Question: I have an install4j installer that works fine on windows 7 (x64), but when I try to launch the 32 bit version of the installer on a (virtual) windows xp machine, the installer crashes at startup with the following message:

The error.log contains the following:
'''
java.lang.RuntimeException: java.lang.reflect.InvocationTargetException
at com.install4j.runtime.installer.Installer.getScreenExecutor(Unknown Source)
at com.install4j.runtime.installer.Installer.runInProcess(Unknown Source)
at com.install4j.runtime.installer.Installer.main(Unknown Source)
at sun.reflect.NativeMethodAccessorImpl.invoke0(Native Method)
at sun.reflect.NativeMethodAccessorImpl.invoke(Unknown Source)
at sun.reflect.DelegatingMethodAccessorImpl.invoke(Unknown Source)
at java.lang.reflect.Method.invoke(Unknown Source)
at com.exe4j.runtime.LauncherEngine.launch(Unknown Source)
at com.exe4j.runtime.WinLauncher.main(Unknown Source)
at com.install4j.runtime.launcher.WinLauncher.main(Unknown Source)
Caused by: java.lang.reflect.InvocationTargetException
at java.awt.EventQueue.invokeAndWait(Unknown Source)
at java.awt.EventQueue.invokeAndWait(Unknown Source)
at javax.swing.SwingUtilities.invokeAndWait(Unknown Source)
... 10 more
Caused by: java.lang.UnsatisfiedLinkError: could not load i4jinst from C:\Documents and Settings\malt\Local Settings\Temp\e4j7C.tmp_dir1409498652\i4jinst.dll, true, C:\DOCUME~1\malt\LOCALS~1\Temp\e4j7C.tmp_dir1409498652\platform.zip, true, C:\DOCUME~1\malt\LOCALS~1\Temp\e4j7C.tmp_dir1409498652\i4jinst.dll
at com.install4j.runtime.installer.platform.win32.Common.init(Unknown Source)
at com.install4j.runtime.installer.platform.win32.Registry.<clinit>(Unknown Source)
at com.install4j.api.windows.WinRegistry.getValue(Unknown Source)
at com.install4j.api.windows.WinRegistry.getValue(Unknown Source)
at com.install4j.runtime.installer.helper.registry.Win32Registry.getValue(Unknown Source)
at com.install4j.runtime.installer.helper.registry.InstallRegistry.getValue(Unknown Source)
at com.install4j.runtime.installer.helper.registry.InstallRegistry.getAllInstallationDirs(Unknown Source)
at com.install4j.runtime.installer.helper.registry.InstallRegistry.getInstallationDir(Unknown Source)
at com.install4j.runtime.installer.config.InstallerConfig.getInitialInstallationDirectory(Unknown Source)
at com.install4j.runtime.installer.config.InstallerConfig.getInstallationDirectory(Unknown Source)
at com.install4j.runtime.installer.ContextImpl.getInstallationDirectory(Unknown Source)
at com.install4j.runtime.installer.InstallerContextImpl.initUpdateInstallation(Unknown Source)
at com.install4j.runtime.installer.InstallerContextImpl.<init>(Unknown Source)
at com.install4j.runtime.installer.frontend.InstallerWizardScreenExecutor.<init>(Unknown Source)
at com.install4j.runtime.installer.Installer$1.run(Unknown Source)
at java.awt.event.InvocationEvent.dispatch(Unknown Source)
at java.awt.EventQueue.dispatchEventImpl(Unknown Source)
at java.awt.EventQueue.access$200(Unknown Source)
at java.awt.EventQueue$3.run(Unknown Source)
at java.awt.EventQueue$3.run(Unknown Source)
at java.security.AccessController.doPrivileged(Native Method)
at java.security.ProtectionDomain$1.doIntersectionPrivilege(Unknown Source)
at java.awt.EventQueue.dispatchEvent(Unknown Source)
at java.awt.EventDispatchThread.pumpOneEventForFilters(Unknown Source)
at java.awt.EventDispatchThread.pumpEventsForFilter(Unknown Source)
at java.awt.EventDispatchThread.pumpEventsForHierarchy(Unknown Source)
at java.awt.EventDispatchThread.pumpEvents(Unknown Source)
at java.awt.EventDispatchThread.pumpEvents(Unknown Source)
at java.awt.EventDispatchThread.run(Unknown Source)
'''
Can anyone suggest a solution?
Edit: for reference, I'm using Install4j 5.1.13
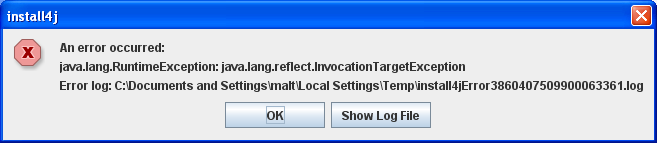
Answer: This is a regression in 5.1.13 and is fixed in 5.1.14.